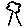
Label: tree